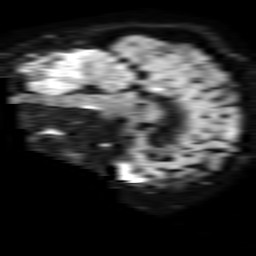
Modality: TRACE
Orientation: sagittal
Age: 16
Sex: male
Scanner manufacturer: philips
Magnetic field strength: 1.5 T
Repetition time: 4.6 s
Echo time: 0.08517 s